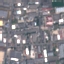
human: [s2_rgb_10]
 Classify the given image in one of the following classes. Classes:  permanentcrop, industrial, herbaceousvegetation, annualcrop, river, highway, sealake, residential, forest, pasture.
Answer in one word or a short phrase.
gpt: Industrial